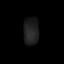
Tissue: skin
Cell type: Epithelial cells
Senescence score: 0.2697
Nuclear area (px): 411
Mean DAPI intensity: 32.504